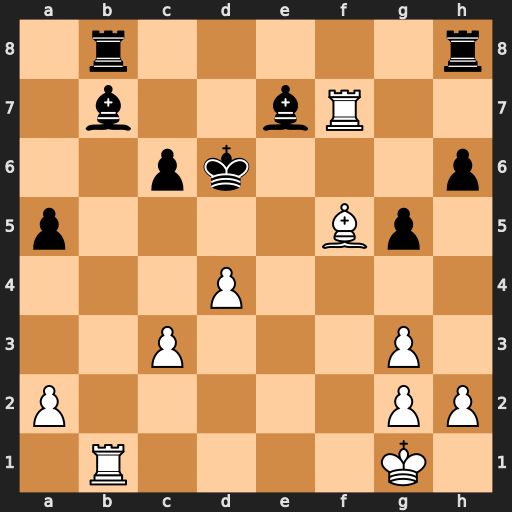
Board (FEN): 1r5r/1b2bR2/2pk3p/p4Bp1/3P4/2P3P1/P5PP/1R4K1
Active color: w
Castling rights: -
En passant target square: -
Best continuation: Re1 Bc8 Bxc8